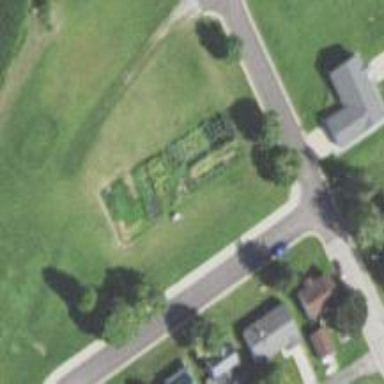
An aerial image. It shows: Community garden filled with leisure land.